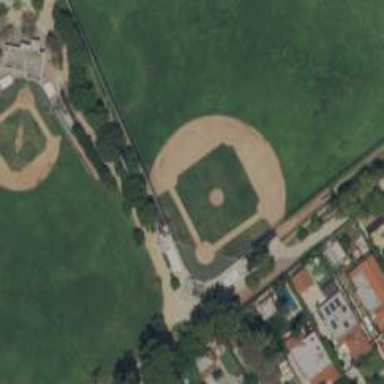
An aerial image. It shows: Baseball pitch for leisure land activities.